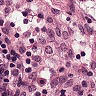
Metastatic tissue present: no